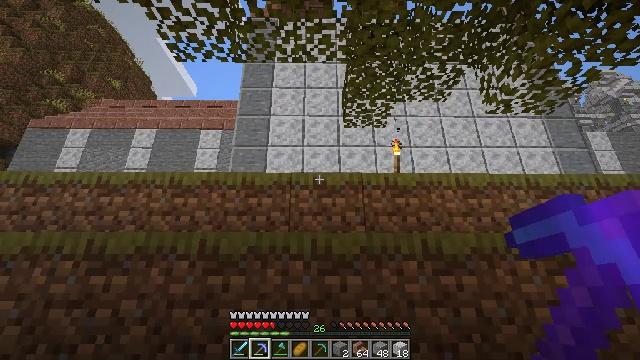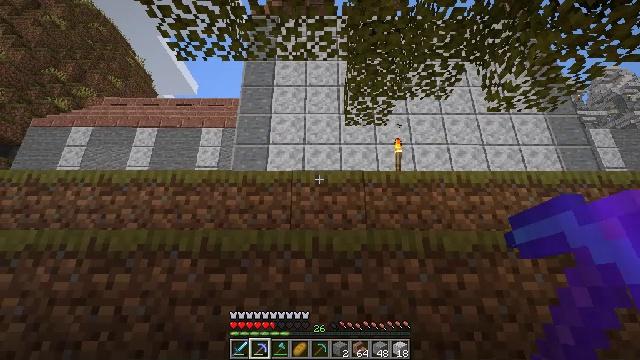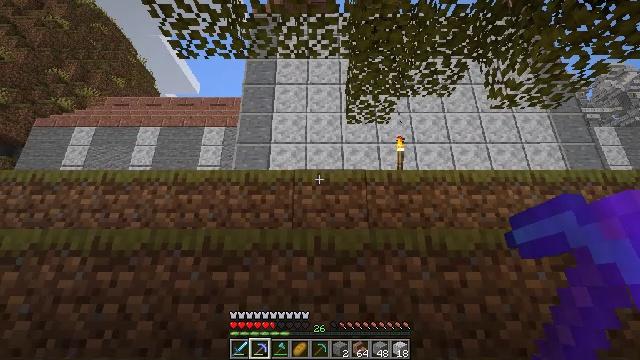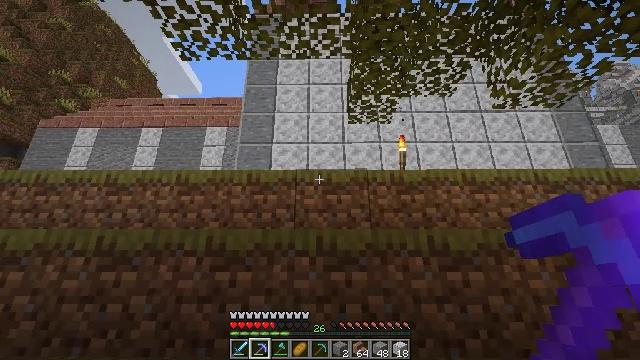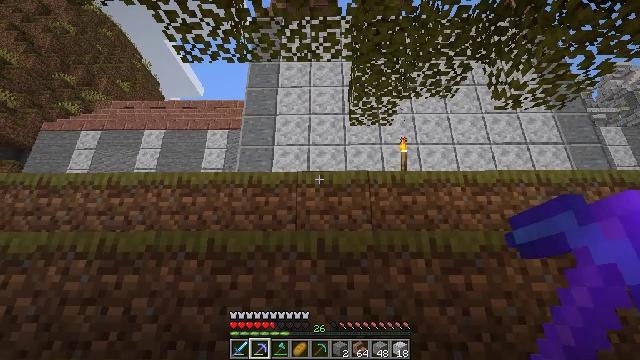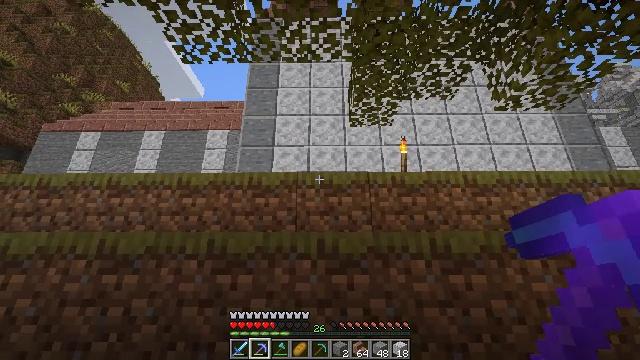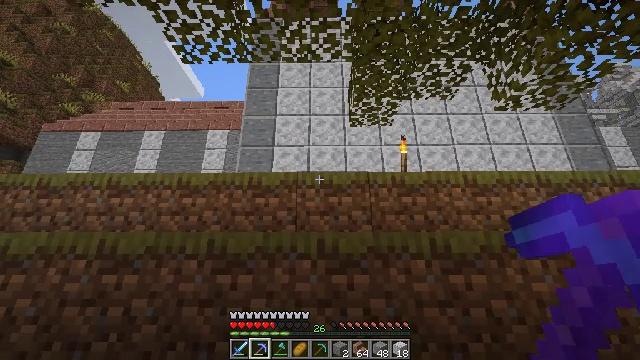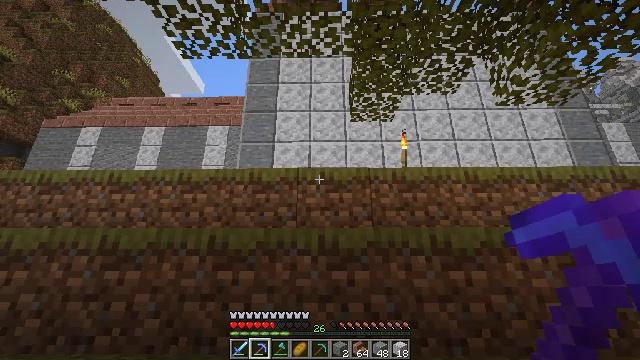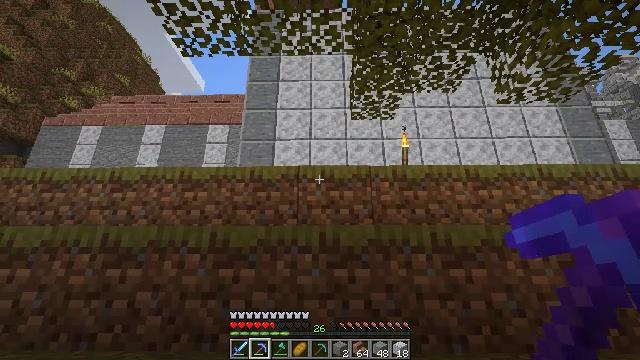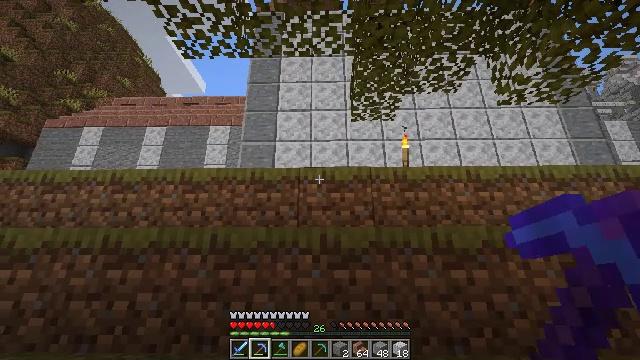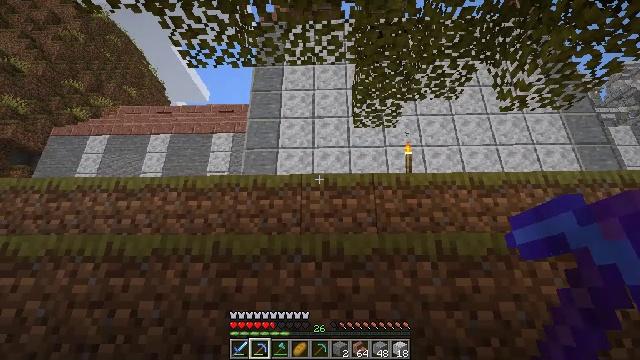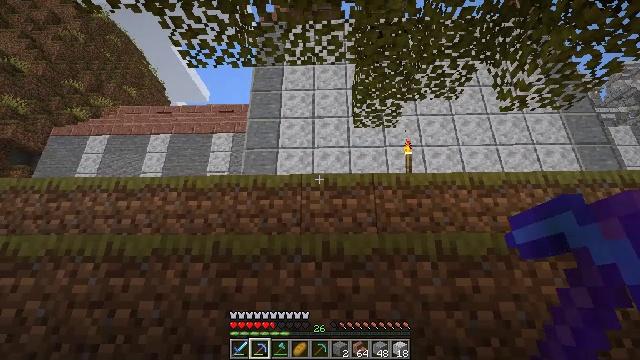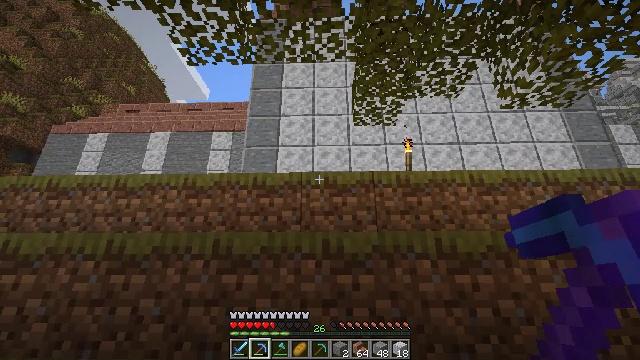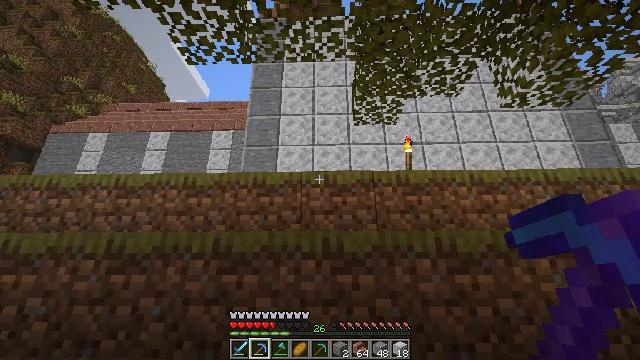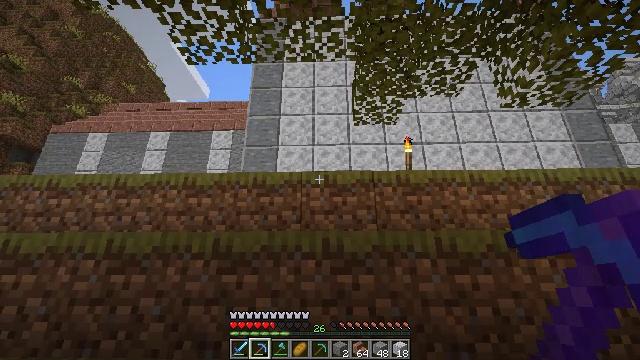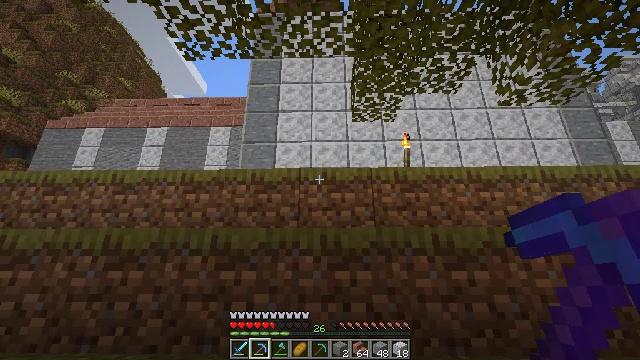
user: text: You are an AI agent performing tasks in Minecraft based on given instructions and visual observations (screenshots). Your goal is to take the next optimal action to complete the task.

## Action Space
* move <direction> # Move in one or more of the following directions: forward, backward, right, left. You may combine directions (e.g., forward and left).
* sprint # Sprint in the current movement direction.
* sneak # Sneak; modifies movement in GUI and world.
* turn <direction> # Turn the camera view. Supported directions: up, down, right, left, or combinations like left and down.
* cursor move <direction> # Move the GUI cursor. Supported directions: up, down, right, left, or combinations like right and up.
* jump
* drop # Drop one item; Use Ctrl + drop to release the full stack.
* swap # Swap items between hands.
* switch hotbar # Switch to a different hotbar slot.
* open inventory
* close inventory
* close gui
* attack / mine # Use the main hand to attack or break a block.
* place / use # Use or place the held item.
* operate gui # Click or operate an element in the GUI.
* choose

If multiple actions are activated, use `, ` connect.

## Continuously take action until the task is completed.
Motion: motion action
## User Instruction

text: Harvest some polished diorite for decoration.
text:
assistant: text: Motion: no_op
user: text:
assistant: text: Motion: no_op
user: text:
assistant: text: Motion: no_op
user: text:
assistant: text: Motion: no_op
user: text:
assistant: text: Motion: no_op
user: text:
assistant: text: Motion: no_op
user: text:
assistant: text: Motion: no_op
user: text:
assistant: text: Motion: no_op
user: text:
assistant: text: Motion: no_op
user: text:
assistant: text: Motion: turn up
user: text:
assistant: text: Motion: no_op
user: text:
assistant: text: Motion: no_op
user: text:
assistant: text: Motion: no_op
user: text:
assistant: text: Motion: no_op
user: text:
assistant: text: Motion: no_op
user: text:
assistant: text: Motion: turn right and down
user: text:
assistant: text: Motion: turn right and down
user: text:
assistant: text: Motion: turn right and down
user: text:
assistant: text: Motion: turn right
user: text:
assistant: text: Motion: no_op
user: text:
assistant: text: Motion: no_op
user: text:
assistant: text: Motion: no_op
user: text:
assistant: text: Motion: move forward
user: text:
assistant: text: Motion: move forward
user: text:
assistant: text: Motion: move forward
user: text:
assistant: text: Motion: move forward
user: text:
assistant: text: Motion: move forward
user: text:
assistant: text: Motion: move forward, jump
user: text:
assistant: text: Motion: move forward, turn left, jump
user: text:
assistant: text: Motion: move forward, turn left and up, jump